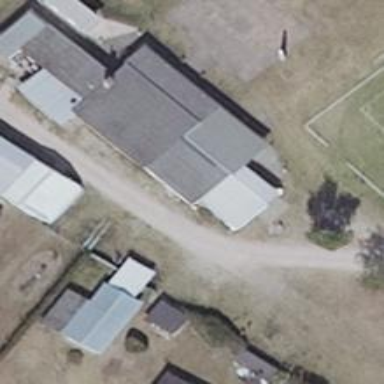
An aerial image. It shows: Driveway.